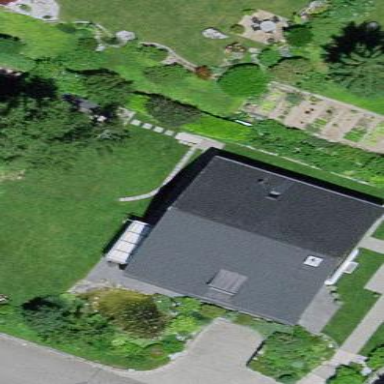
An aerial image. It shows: Residential building.